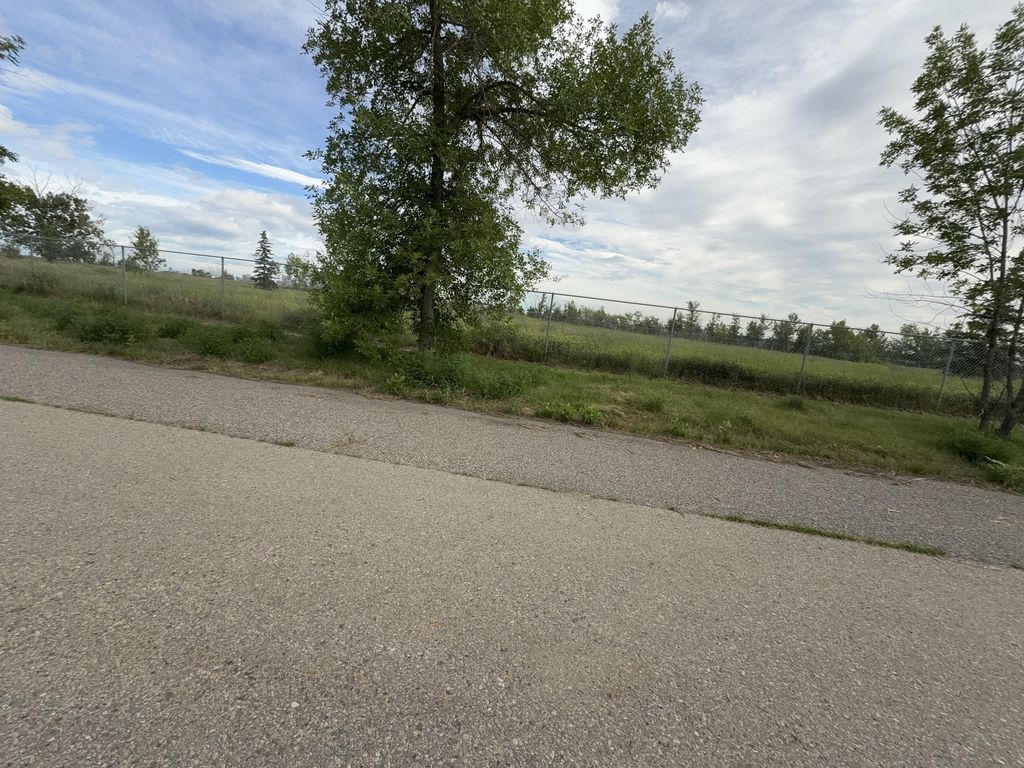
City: calgary